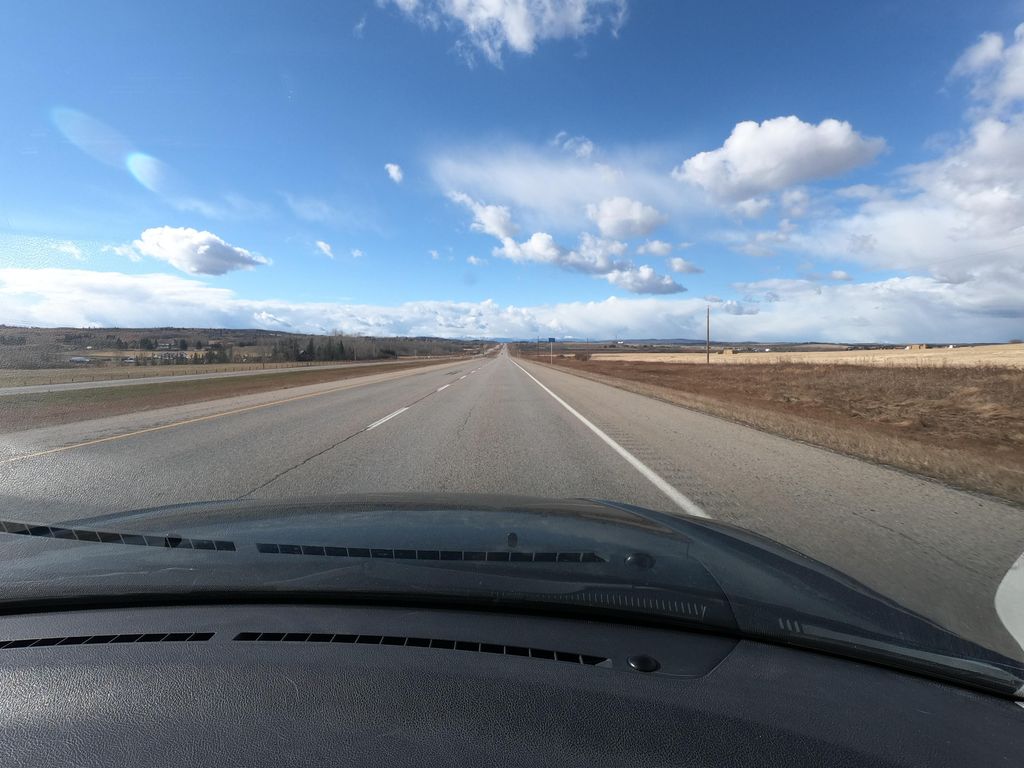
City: calgary